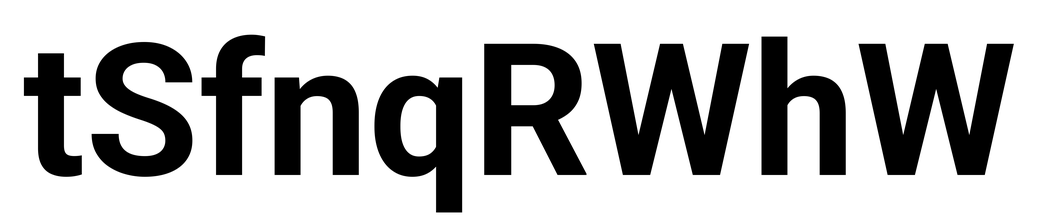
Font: Roboto_Bold